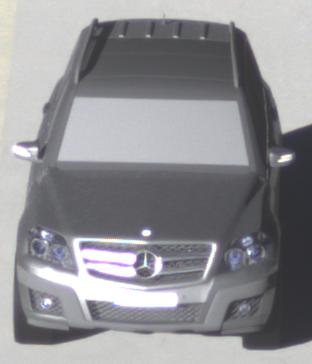
Make: Mercedes-Benz
Model: GLK 280
Detailed model: GLK-Class (204)
Model produced from: 2008/10
Model produced until: 2009/04
Doors: 5
Color: gray
Road condition: dry road
Daytime: sunrise or sunset
Contrast: high contrast